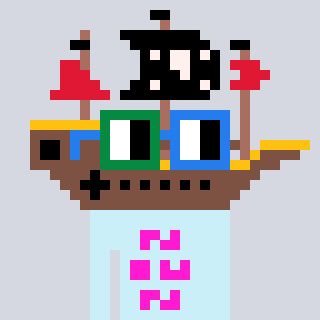
a pixel art character with square green and blue glasses, a pirateship-shaped head and a cold-colored body on a cool background